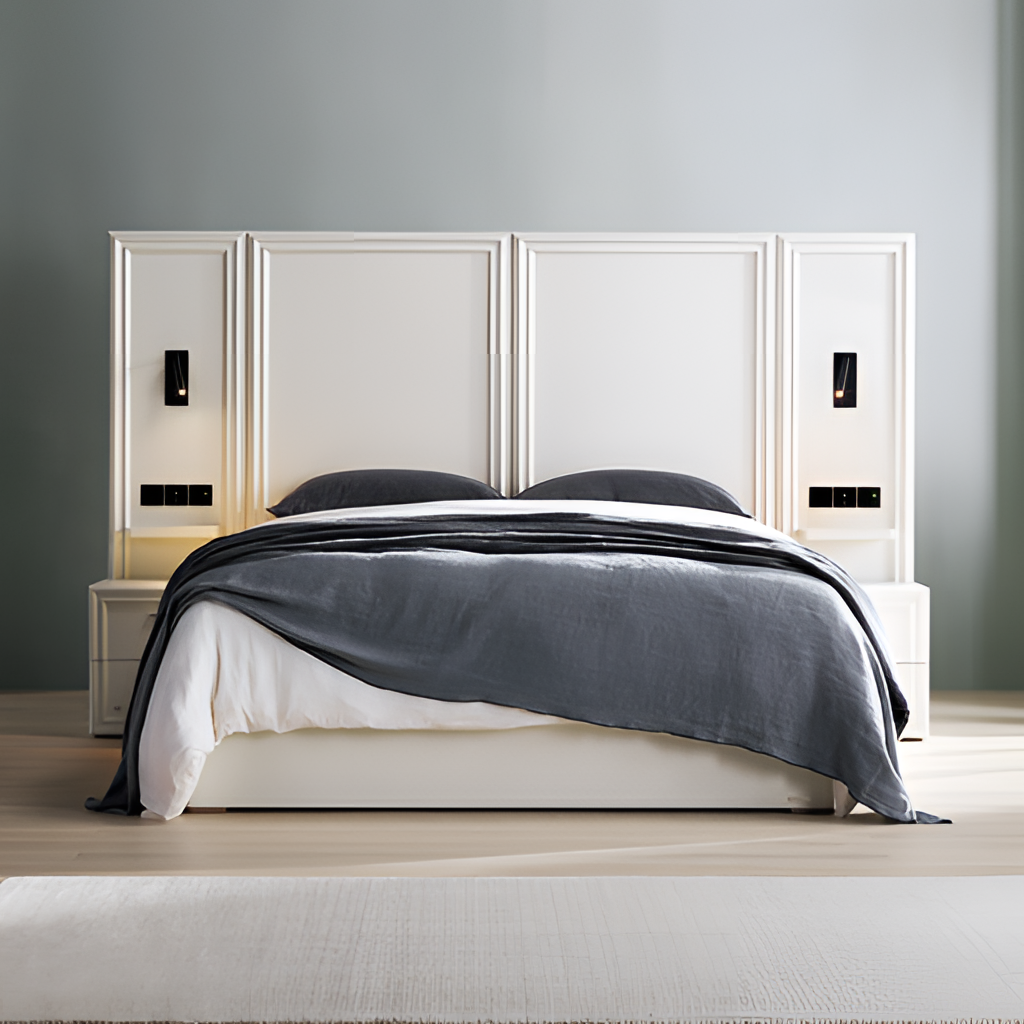
bedroom, wood backlit headboard bed, paint wallpaper, with solid pattern, contemporary, beige wood flooring, with plank pattern